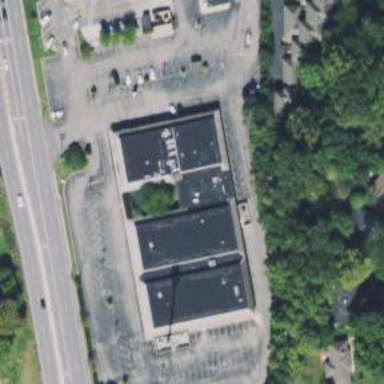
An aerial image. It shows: Post office.